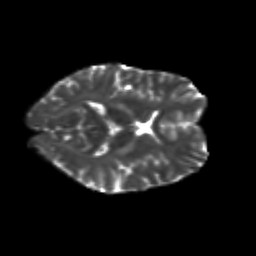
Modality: T2w
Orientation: axial
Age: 19
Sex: female
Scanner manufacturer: siemens
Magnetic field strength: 3 T
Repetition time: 3.5 s
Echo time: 0.125 s